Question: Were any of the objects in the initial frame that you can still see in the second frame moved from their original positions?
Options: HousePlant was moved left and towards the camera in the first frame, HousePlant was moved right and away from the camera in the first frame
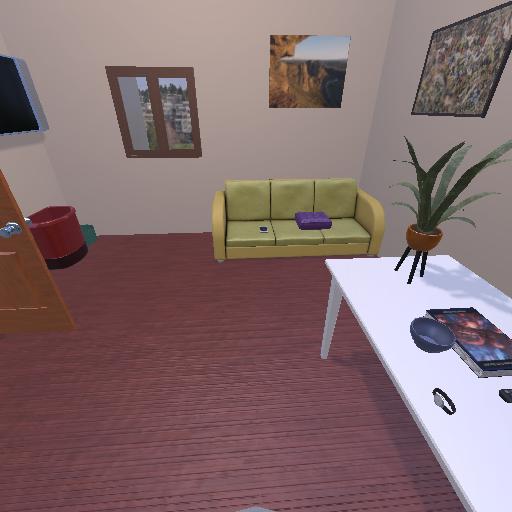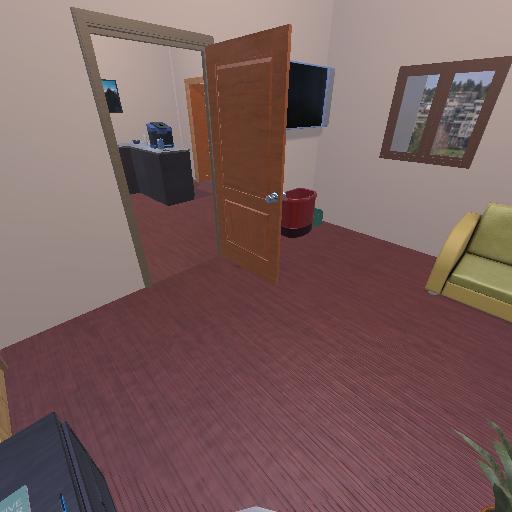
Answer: HousePlant was moved left and towards the camera in the first frame